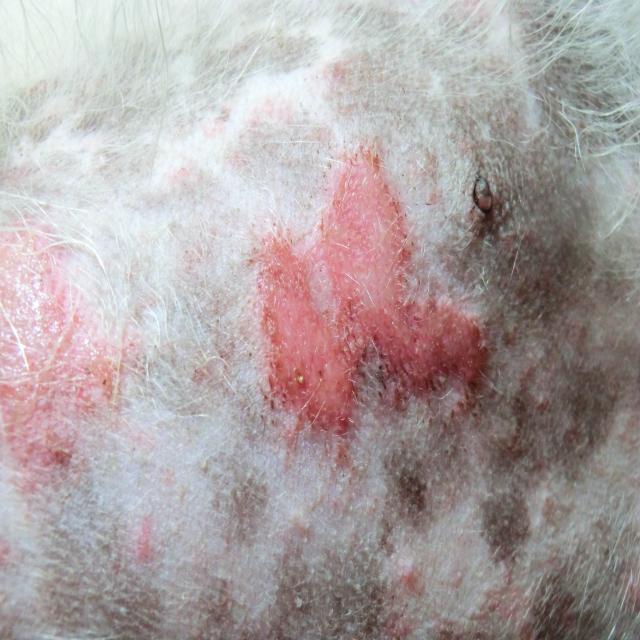
Canine dermatitis — inflammation of the skin presenting with erythema, pruritus, papules, and excoriation. May be allergic, contact, or atopic in origin.